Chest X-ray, PA view. Patient: 66 years old, sex M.
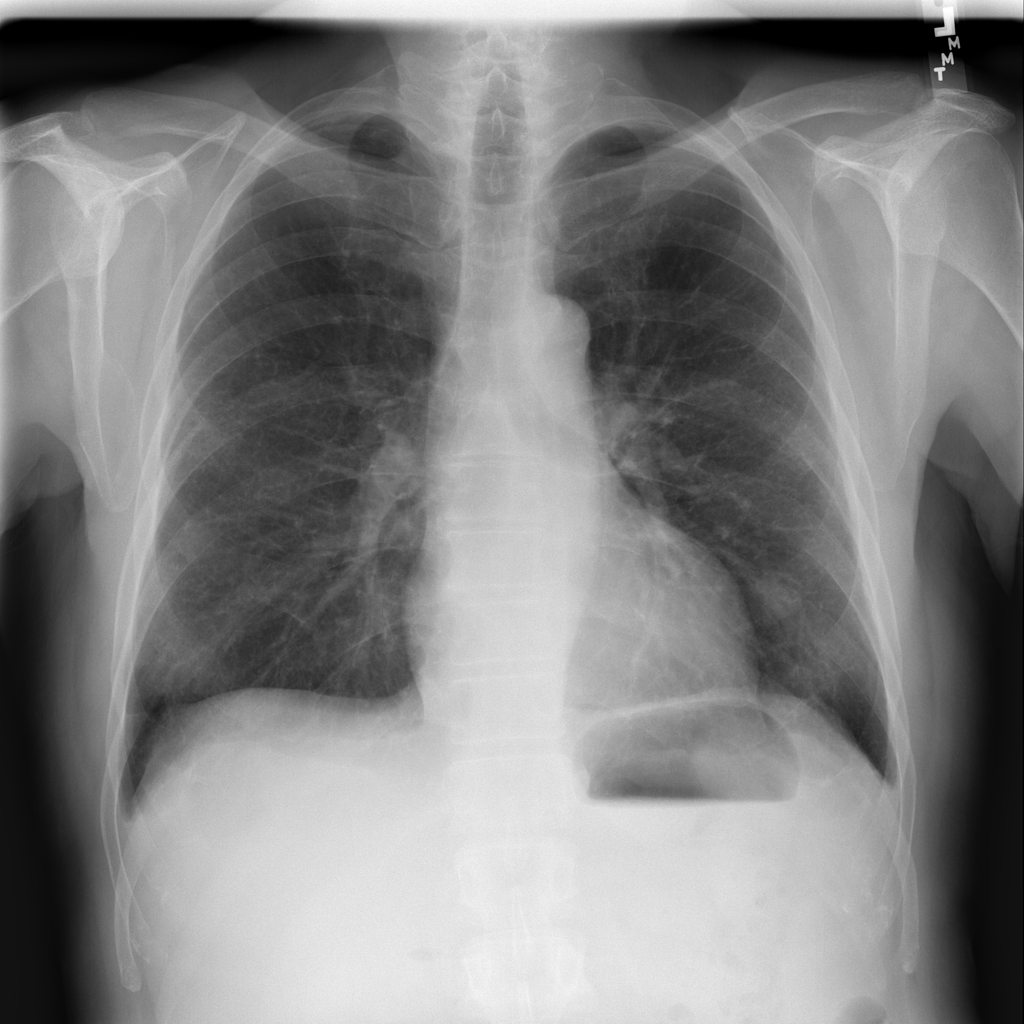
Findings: No Finding